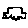
Label: car